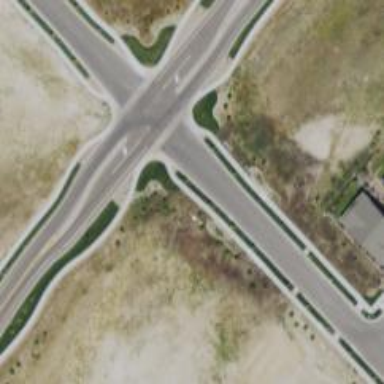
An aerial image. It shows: Road with stop sign.